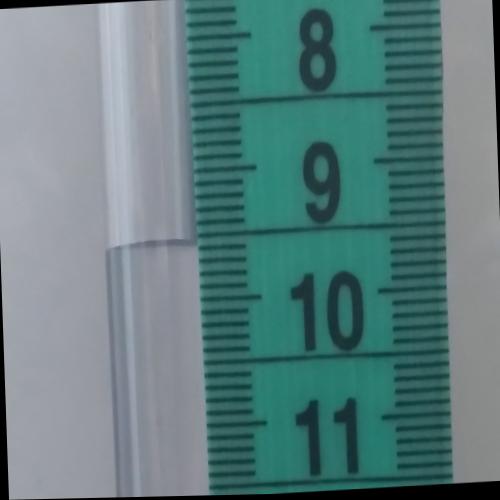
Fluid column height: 9.6 cm